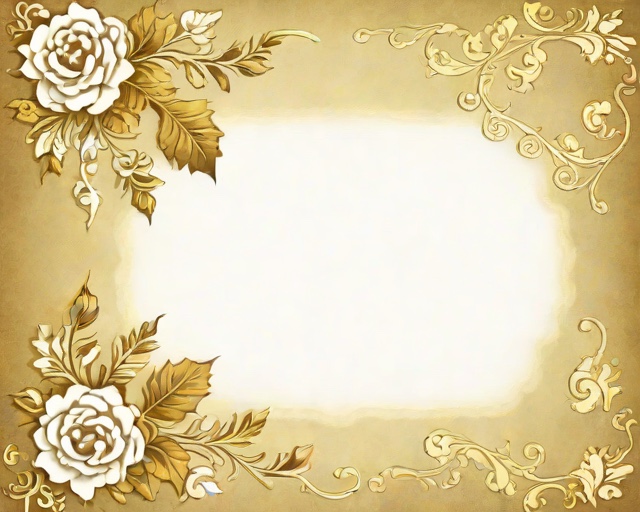
Category: Wedding